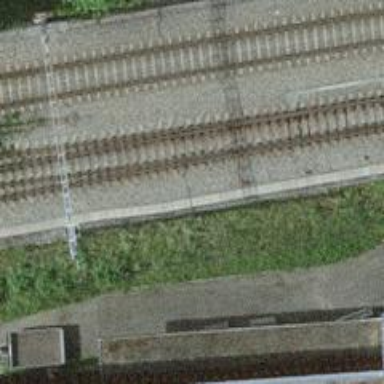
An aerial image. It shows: Single-track railway with electrified contact lines.